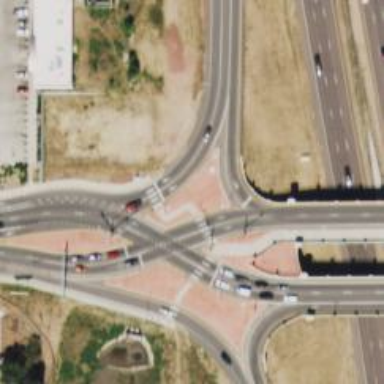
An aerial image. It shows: Motorway link with Diverging Diamond Interchange (DDI) junction.